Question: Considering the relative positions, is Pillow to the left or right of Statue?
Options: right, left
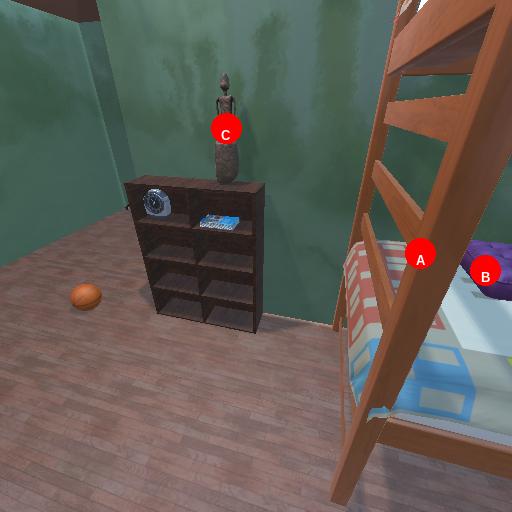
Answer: right